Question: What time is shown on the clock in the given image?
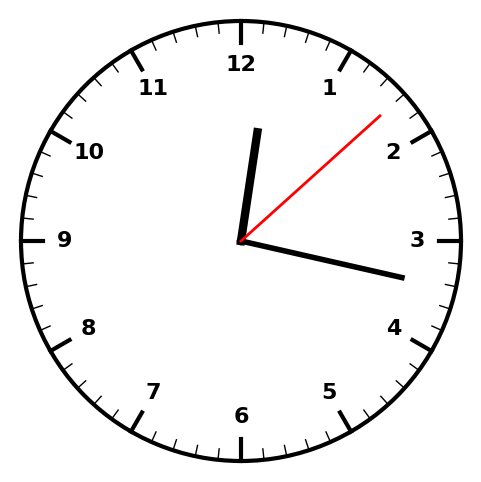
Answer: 12:17:08